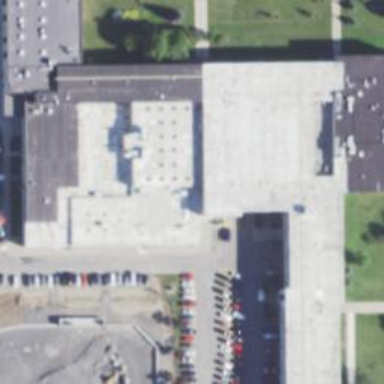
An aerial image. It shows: School building.